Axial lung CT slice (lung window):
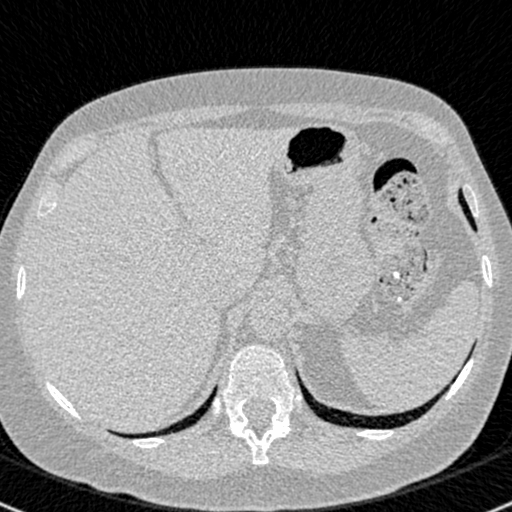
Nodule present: no